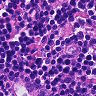
Metastatic tissue present: no